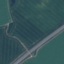
Land use / land cover: Highway